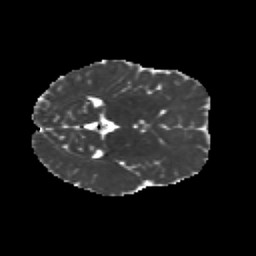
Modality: MD
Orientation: axial
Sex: male
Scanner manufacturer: siemens
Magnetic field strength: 3 T
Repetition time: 5 s
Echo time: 0.071 s